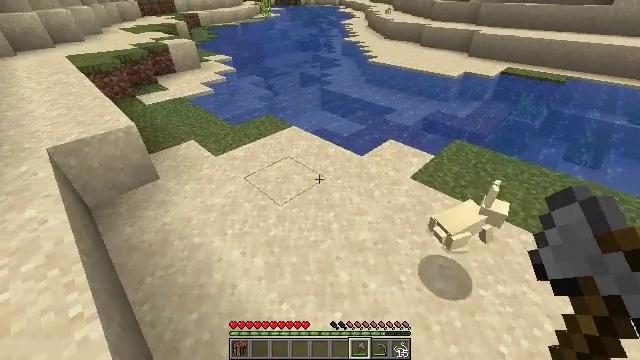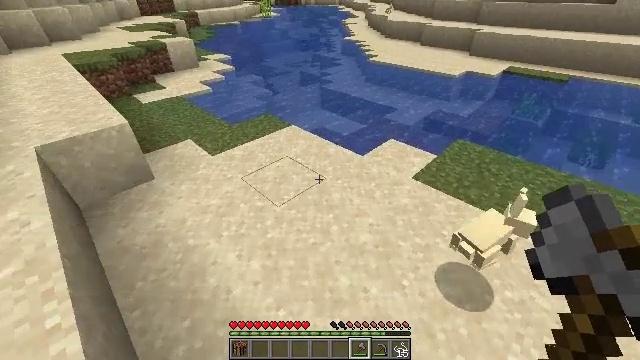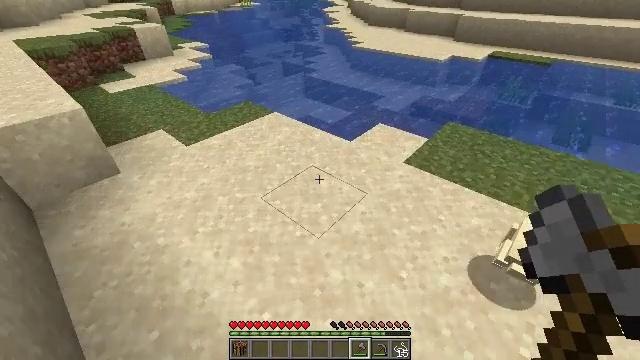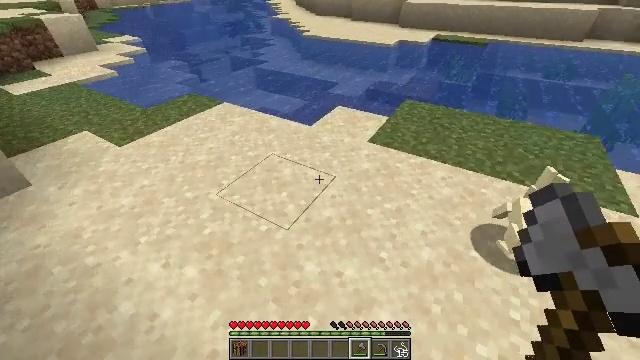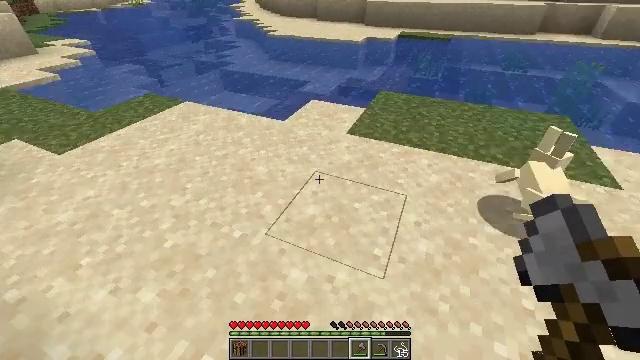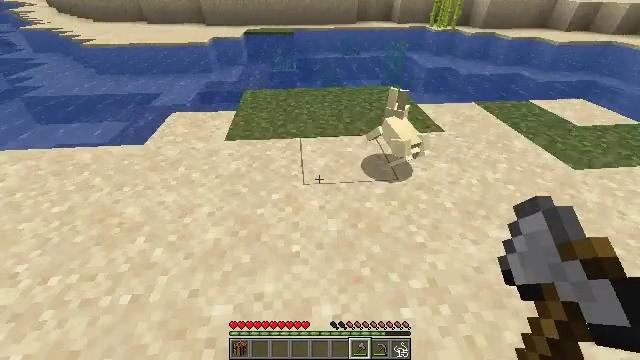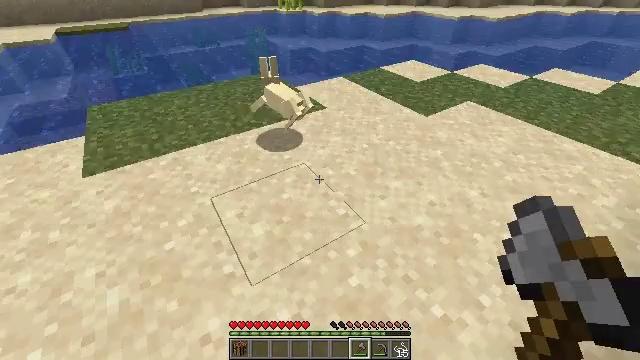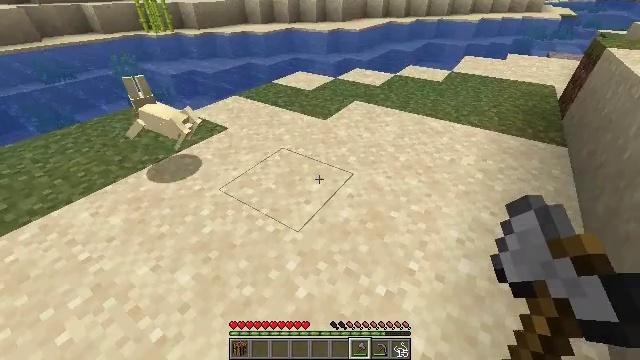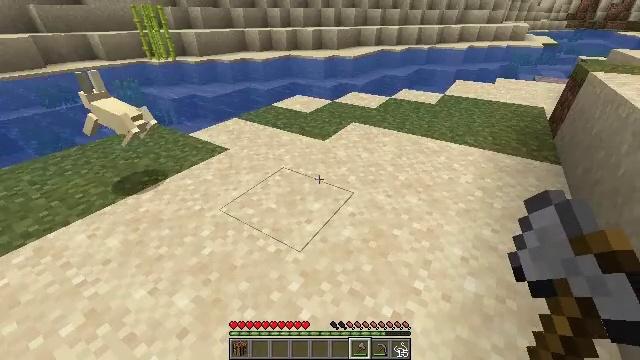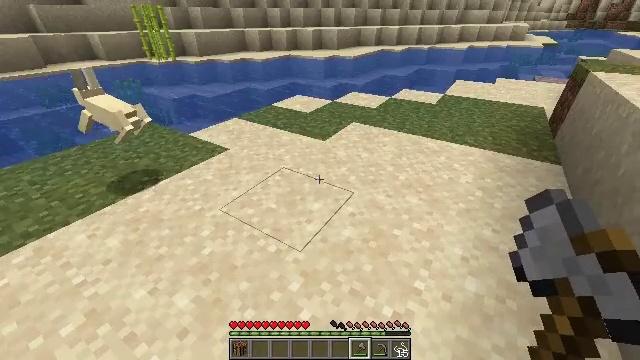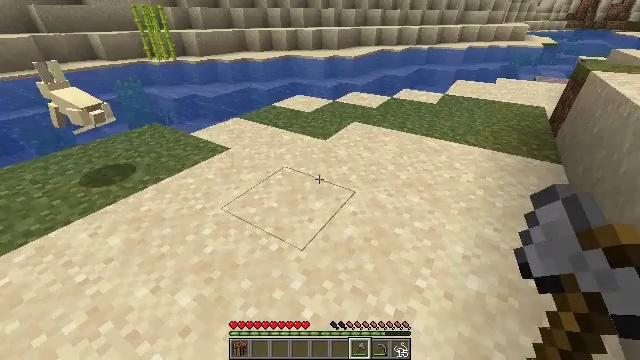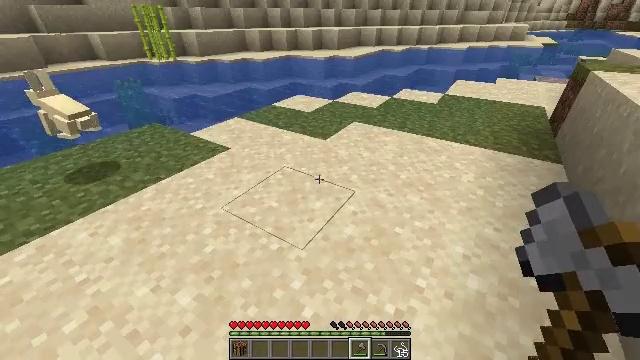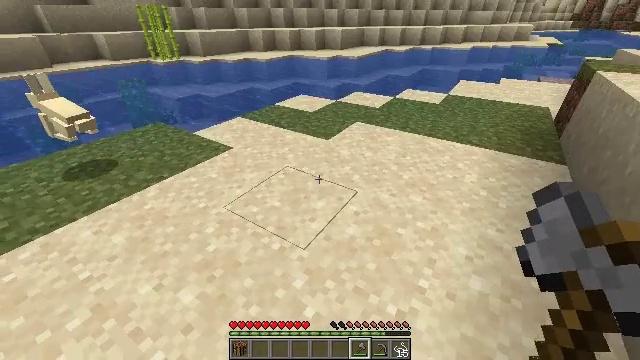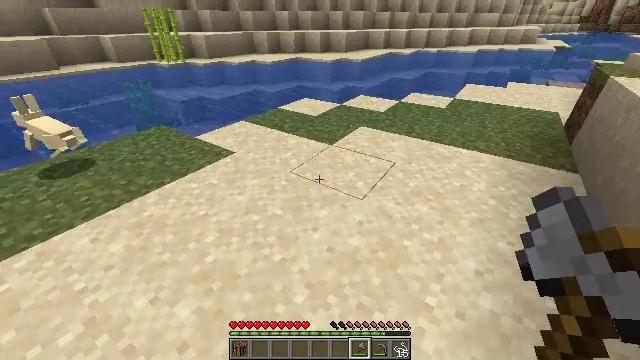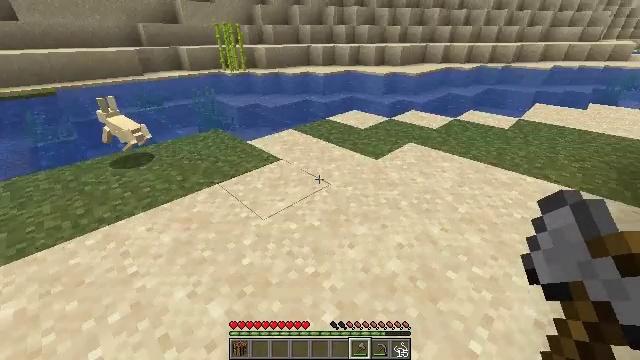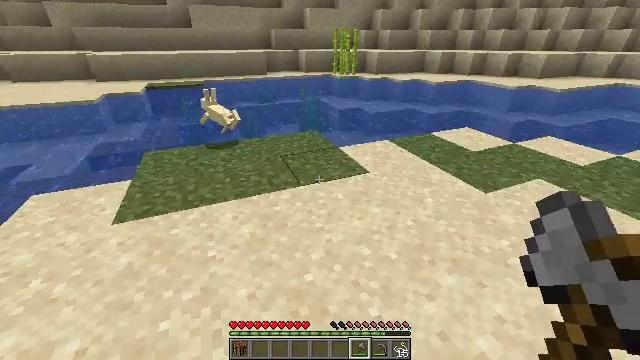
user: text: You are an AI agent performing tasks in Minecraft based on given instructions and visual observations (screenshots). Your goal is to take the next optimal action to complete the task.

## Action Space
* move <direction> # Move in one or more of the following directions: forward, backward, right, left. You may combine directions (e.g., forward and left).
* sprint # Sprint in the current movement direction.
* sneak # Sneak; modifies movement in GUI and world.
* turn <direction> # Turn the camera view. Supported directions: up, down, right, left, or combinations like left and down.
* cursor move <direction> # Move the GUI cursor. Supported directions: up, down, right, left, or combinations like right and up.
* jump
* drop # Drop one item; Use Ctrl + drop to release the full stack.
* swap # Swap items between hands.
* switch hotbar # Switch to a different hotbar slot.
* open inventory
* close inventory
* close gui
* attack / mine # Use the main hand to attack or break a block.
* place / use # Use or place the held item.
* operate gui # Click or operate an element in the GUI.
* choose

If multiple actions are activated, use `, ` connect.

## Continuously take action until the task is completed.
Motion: motion action
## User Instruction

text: Combat the rabbit.
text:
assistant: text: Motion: move forward
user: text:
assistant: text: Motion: move forward, turn right and down
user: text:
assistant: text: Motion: move forward, turn right
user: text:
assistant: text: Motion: turn right and up
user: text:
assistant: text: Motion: turn right
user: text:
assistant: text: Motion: turn right and down
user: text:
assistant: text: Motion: turn right and up
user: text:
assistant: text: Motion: turn up
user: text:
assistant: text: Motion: no_op
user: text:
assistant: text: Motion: no_op
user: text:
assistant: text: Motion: no_op
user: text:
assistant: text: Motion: no_op
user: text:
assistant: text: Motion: move forward
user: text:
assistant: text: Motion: move forward, turn left and up
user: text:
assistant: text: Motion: move forward, turn left
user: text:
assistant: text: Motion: move forward, turn left
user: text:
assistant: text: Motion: move forward, turn left
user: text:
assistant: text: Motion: move forward
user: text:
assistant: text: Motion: move forward
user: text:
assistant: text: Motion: move forward
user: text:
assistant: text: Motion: move forward
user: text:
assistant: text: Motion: no_op
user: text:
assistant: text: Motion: turn left
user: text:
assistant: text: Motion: turn left and up
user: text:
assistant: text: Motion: turn left and up
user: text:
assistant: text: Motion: move forward, turn left and up
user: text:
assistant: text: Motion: move forward, turn left
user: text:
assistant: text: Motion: move forward
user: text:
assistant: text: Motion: move forward
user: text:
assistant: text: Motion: move forward